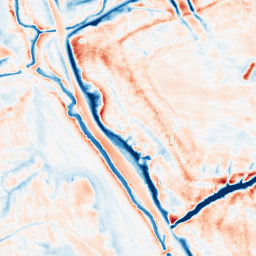
Category: multiscale
Decomposition family: dog_multiscale
Decomposition parameters: sigma_ratio: 1.6
n_scales: 5
base_sigma: 0.5
Upsampling method: quintic
Upsampling parameters: scale: 8
Upsampling scale: 8